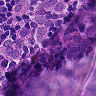
Metastatic tissue present: yes